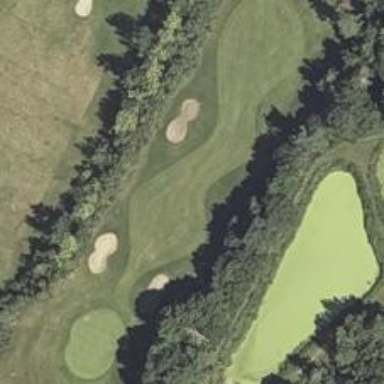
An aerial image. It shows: View of golf hole.